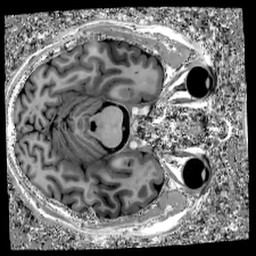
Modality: MP2RAGE
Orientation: axial
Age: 27
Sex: male
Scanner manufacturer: siemens
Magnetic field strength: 7 T
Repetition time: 6 s
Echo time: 0.00283 s